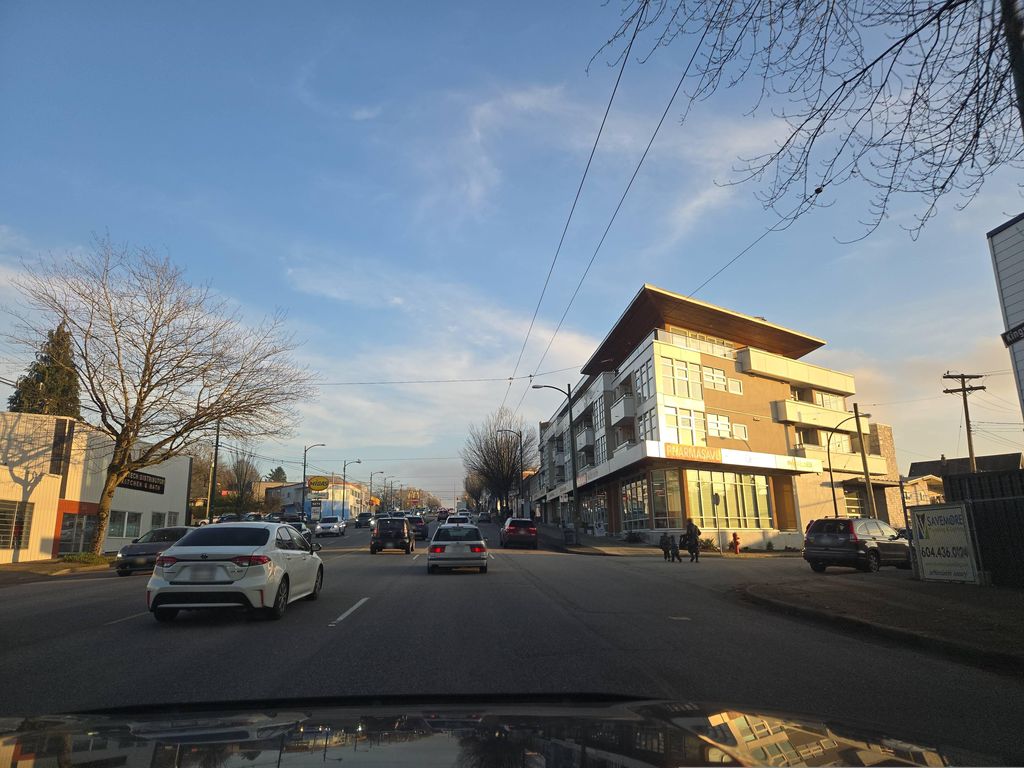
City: vancouver